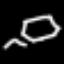
Label: octagon